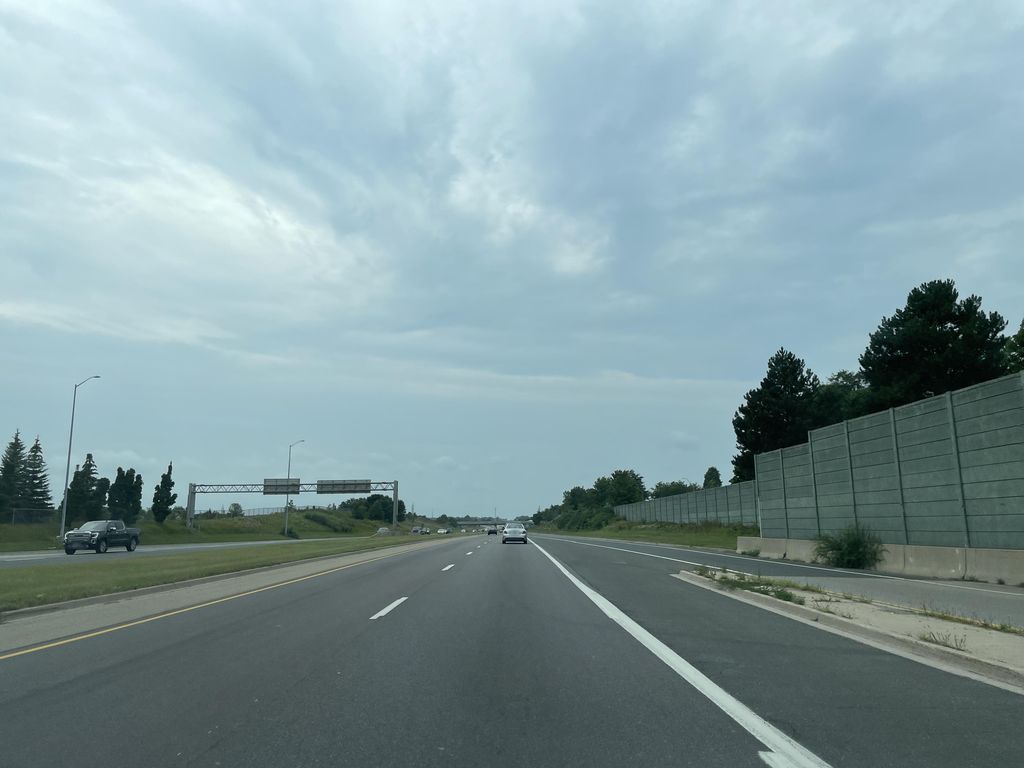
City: hamilton